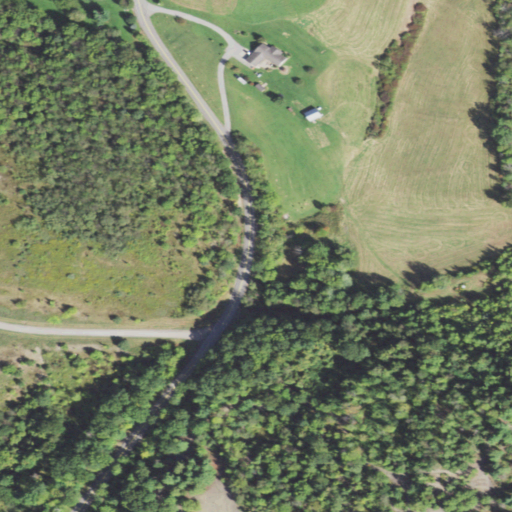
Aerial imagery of gap in Pennsylvania named Sloan Gap containing pasture, mixed forest, deciduous forest, open development, low intensity development, medium intensity development, and high intensity development